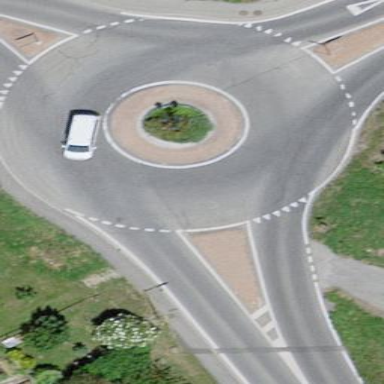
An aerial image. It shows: Tertiary road with asphalt surface leading to roundabout.